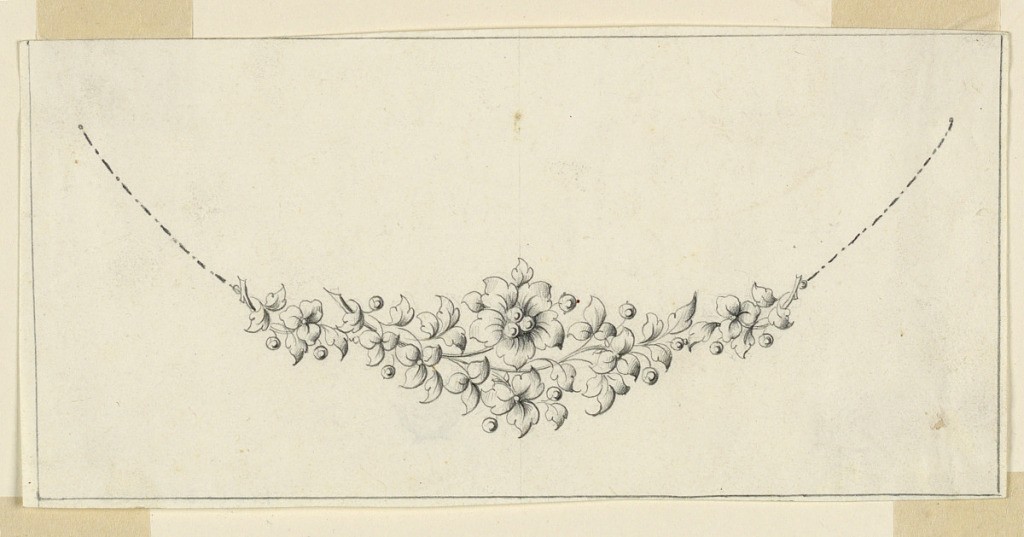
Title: Necklace
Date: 1850–75
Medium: Graphite on paper
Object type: Drawing
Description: Fine chain with one big central and two small flower stems at the sides. Framing lines.